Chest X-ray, AP view. Patient: 21 years old, sex M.
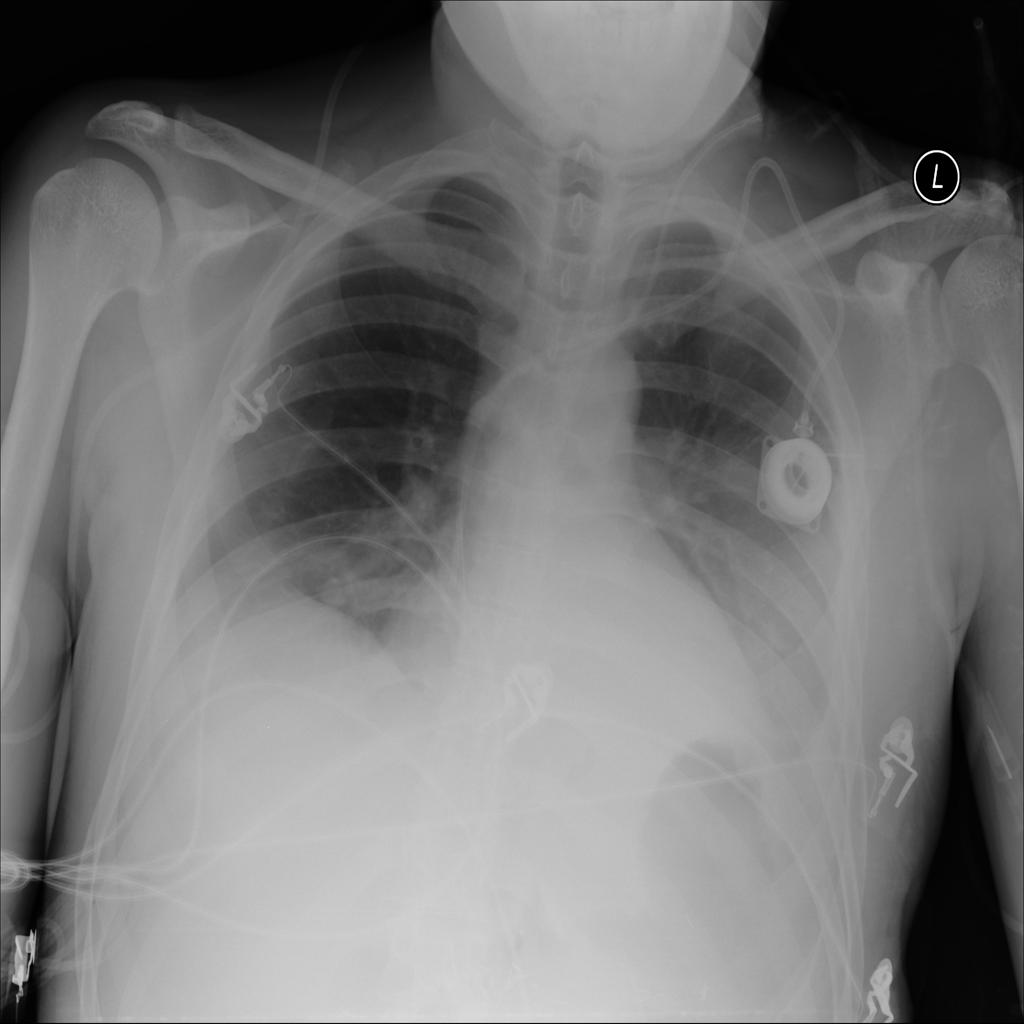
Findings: Atelectasis, Effusion